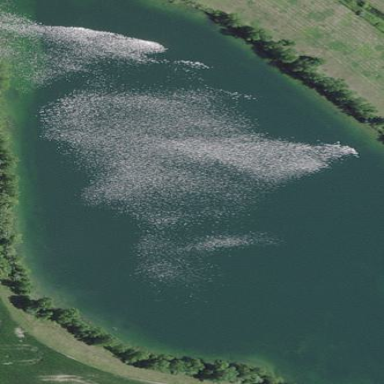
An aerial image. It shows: Peaceful pond surrounded by nature.